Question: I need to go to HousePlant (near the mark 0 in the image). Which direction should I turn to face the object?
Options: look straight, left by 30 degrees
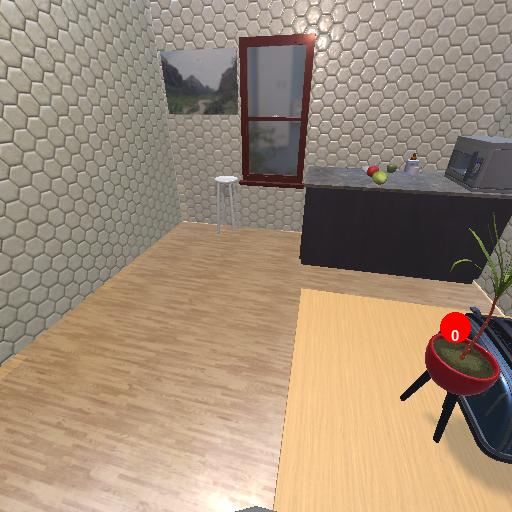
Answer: look straight